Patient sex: M
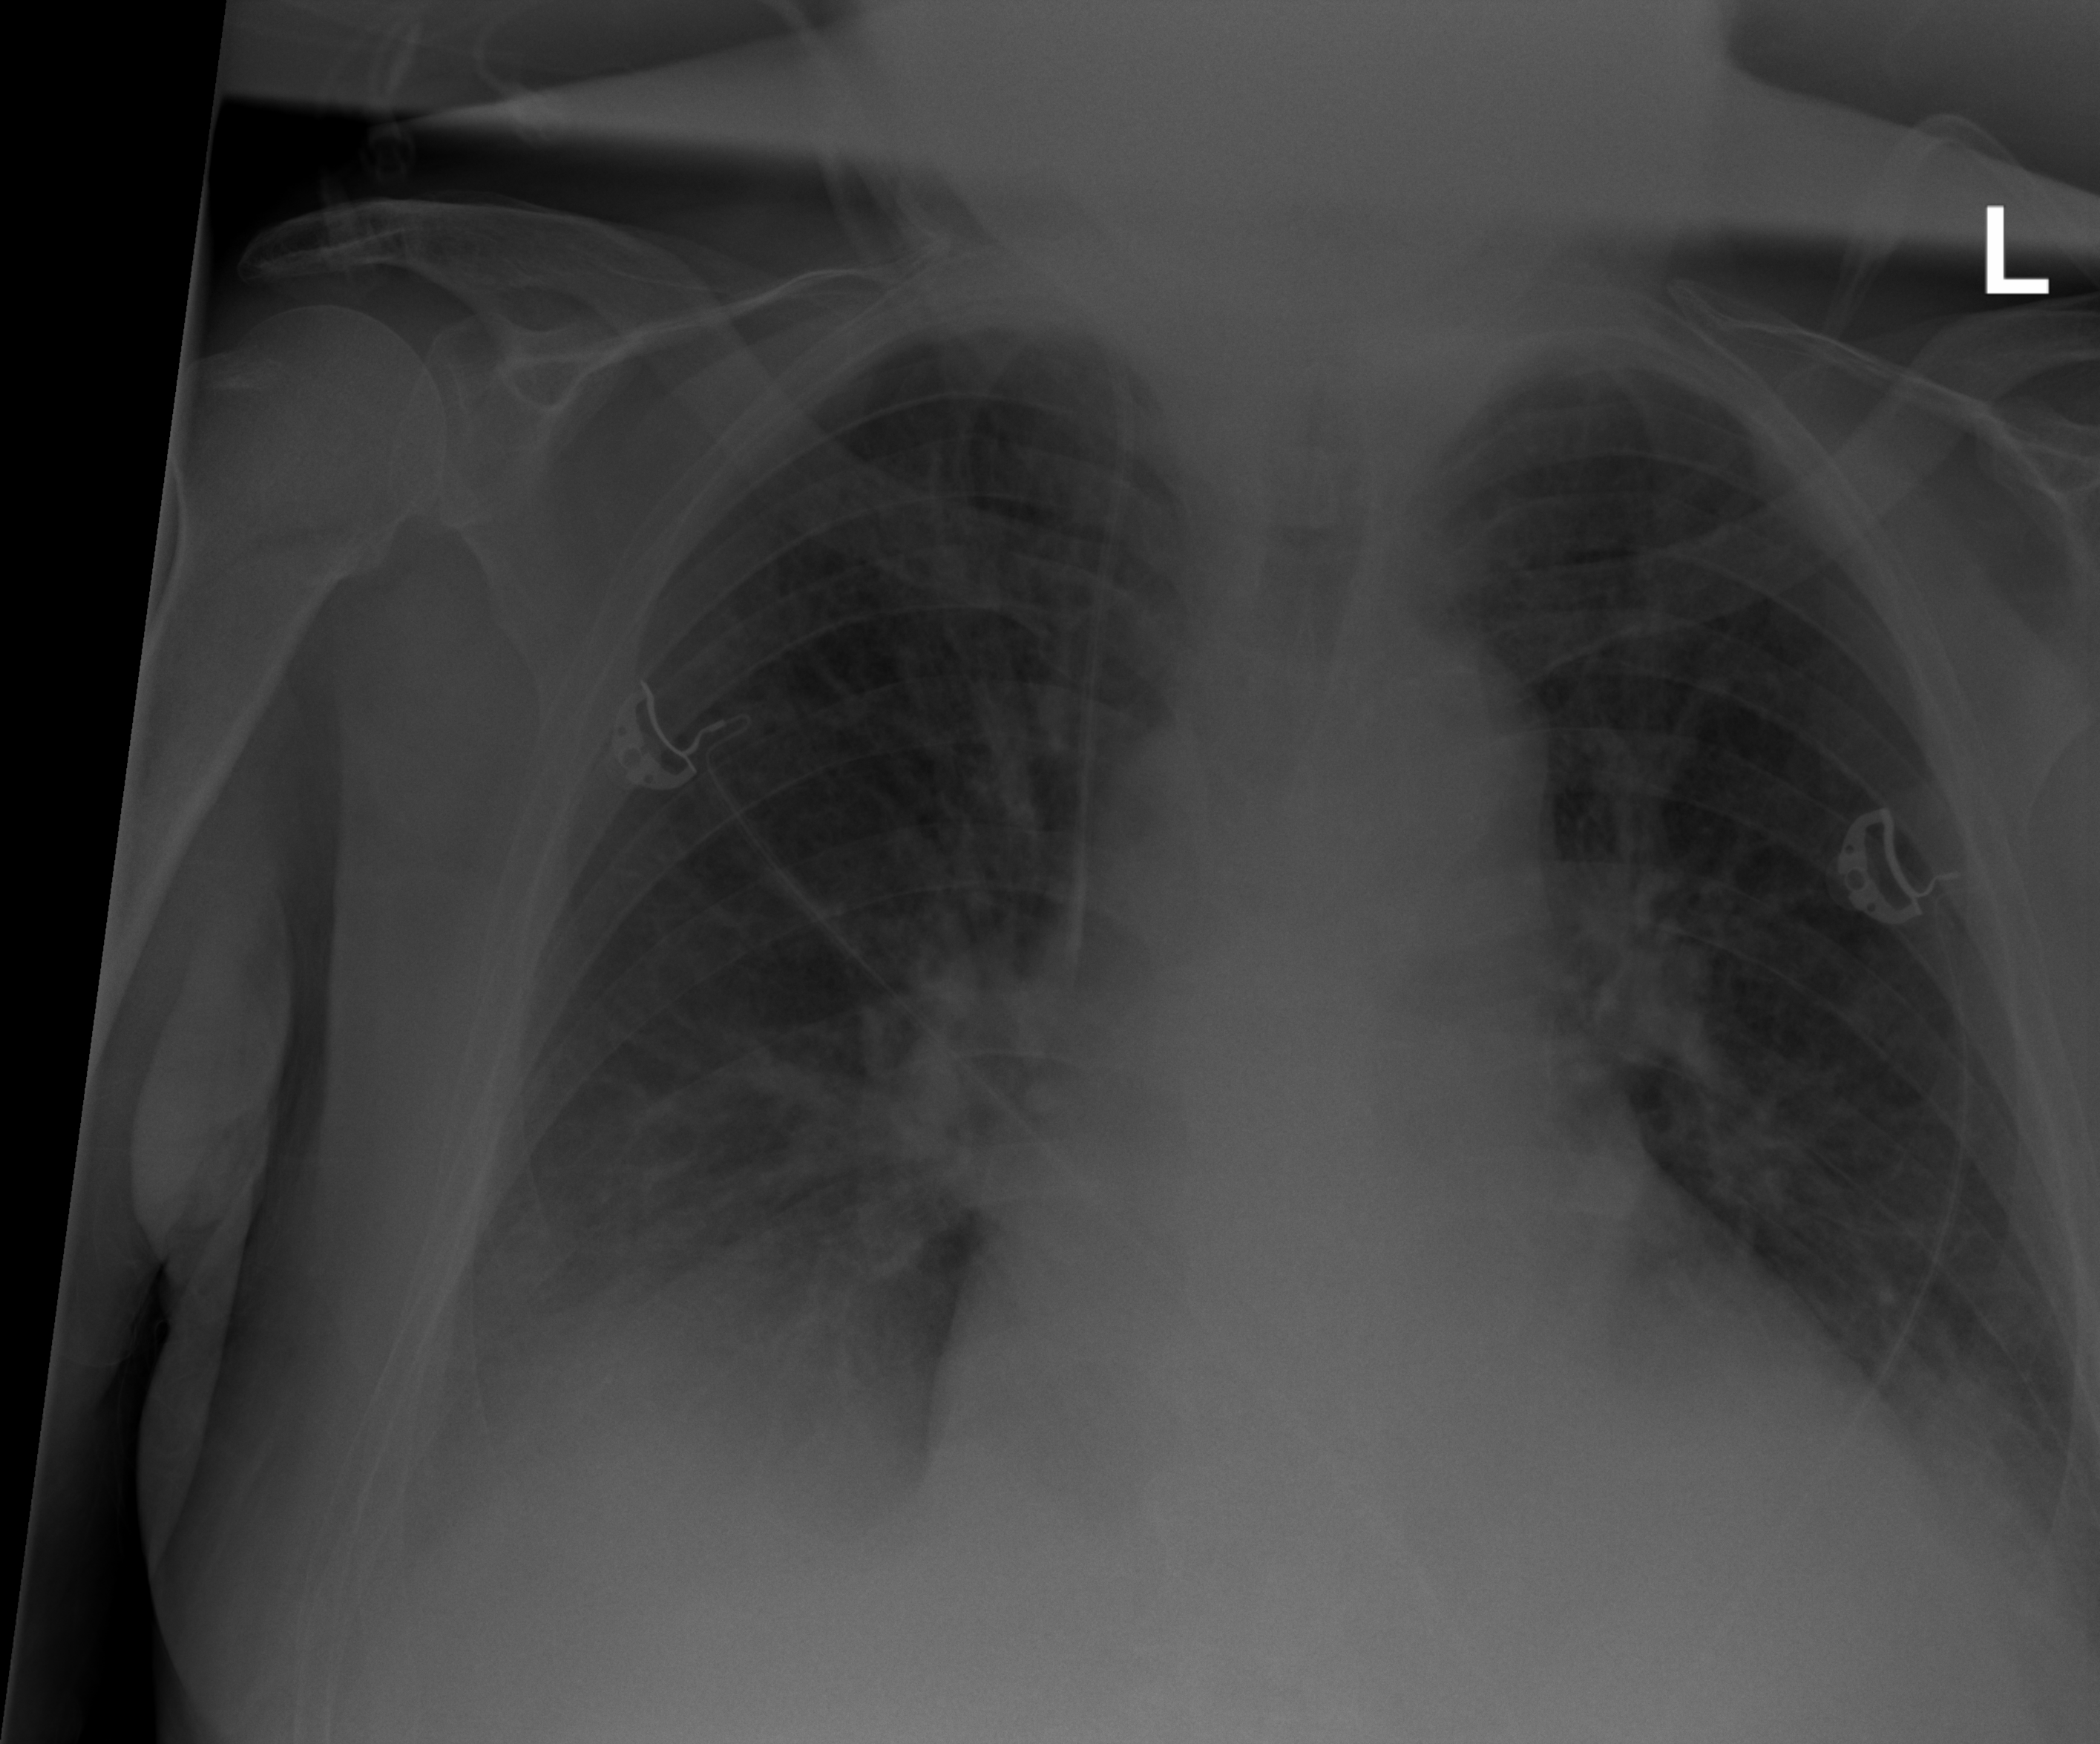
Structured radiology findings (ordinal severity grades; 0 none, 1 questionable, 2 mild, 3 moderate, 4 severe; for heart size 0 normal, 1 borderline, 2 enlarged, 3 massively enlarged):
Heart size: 2
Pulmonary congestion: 3
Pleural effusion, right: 2
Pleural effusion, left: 2
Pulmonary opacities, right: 2
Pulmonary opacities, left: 2
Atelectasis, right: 2
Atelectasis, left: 2